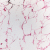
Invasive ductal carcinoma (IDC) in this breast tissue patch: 0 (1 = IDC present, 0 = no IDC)